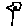
Label: flower